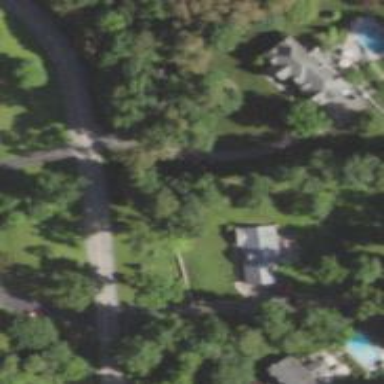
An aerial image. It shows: Driveway.